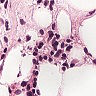
Metastatic tissue present: yes